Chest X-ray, PA view. Patient: 44 years old, sex M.
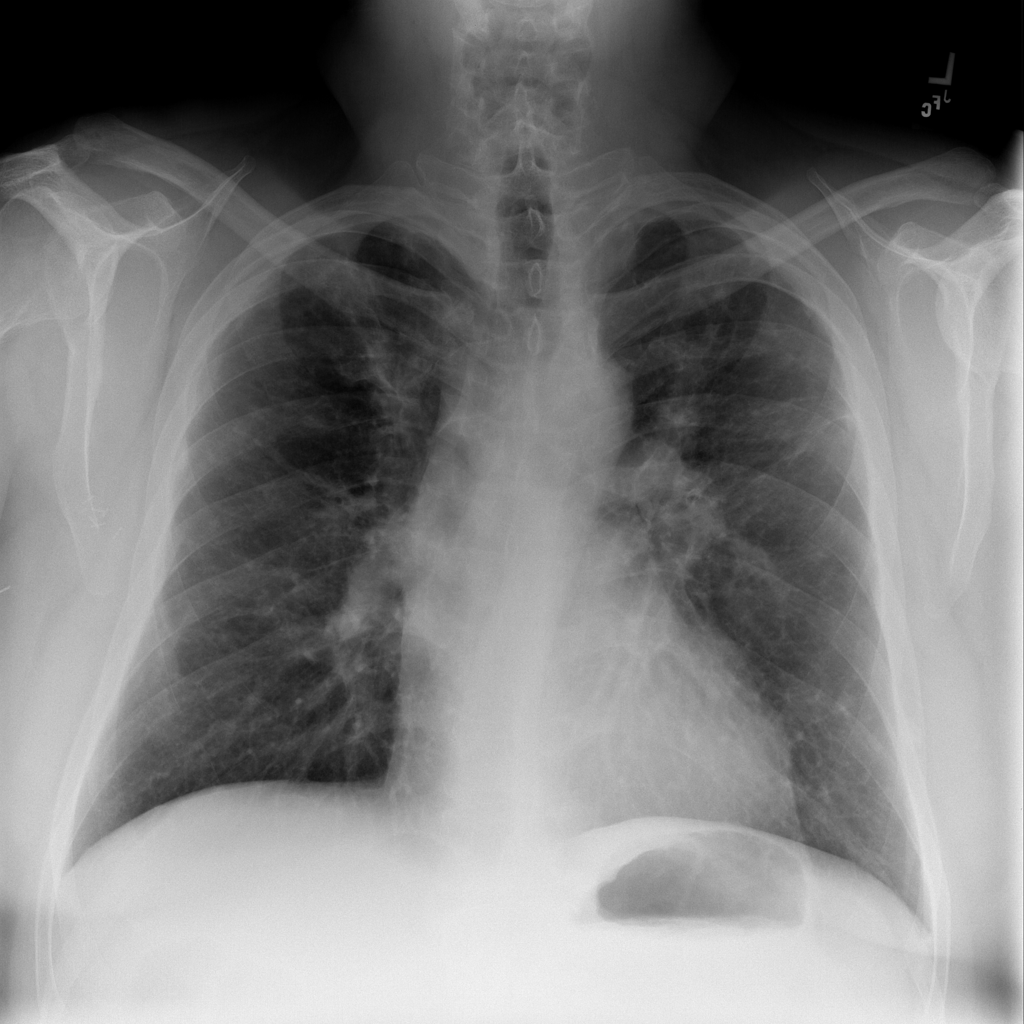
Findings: Fibrosis